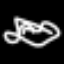
Label: squiggle